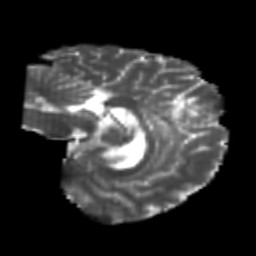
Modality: T2w
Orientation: sagittal
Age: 22
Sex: female
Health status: healthy
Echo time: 0.074 s